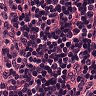
Metastatic tissue present: no